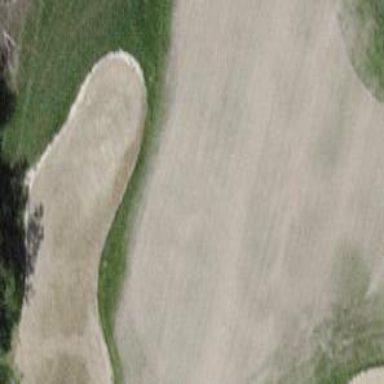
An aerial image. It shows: Golf green.